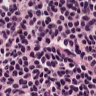
Metastatic tissue present: no